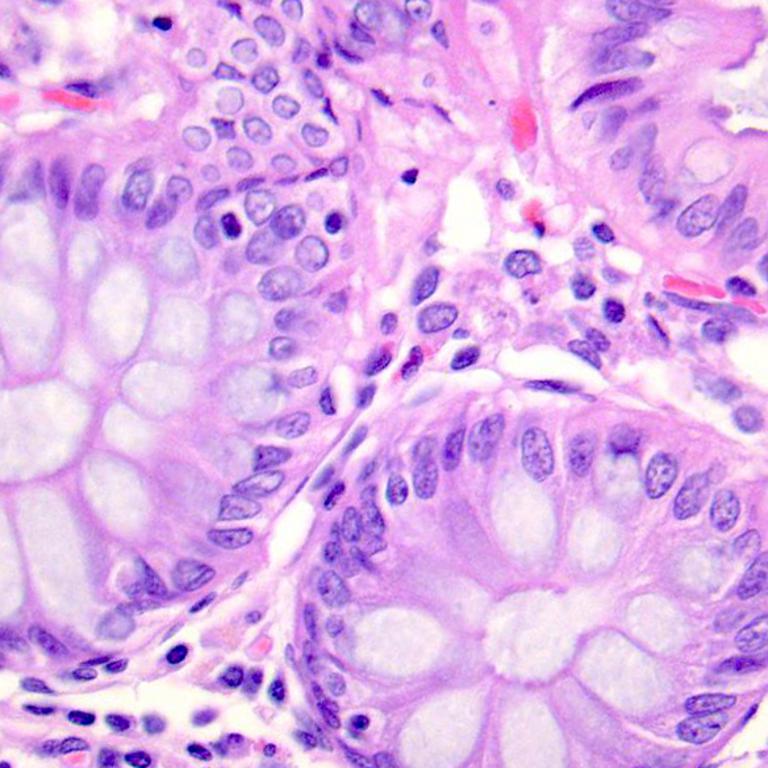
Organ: colon
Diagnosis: benign